Field crop: maize
Growth stage: 2
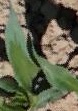
Species: maize